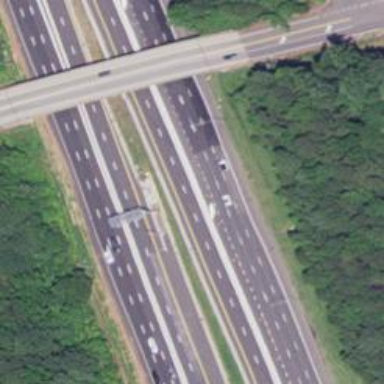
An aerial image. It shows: Toll gantry on the road.